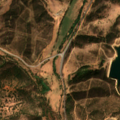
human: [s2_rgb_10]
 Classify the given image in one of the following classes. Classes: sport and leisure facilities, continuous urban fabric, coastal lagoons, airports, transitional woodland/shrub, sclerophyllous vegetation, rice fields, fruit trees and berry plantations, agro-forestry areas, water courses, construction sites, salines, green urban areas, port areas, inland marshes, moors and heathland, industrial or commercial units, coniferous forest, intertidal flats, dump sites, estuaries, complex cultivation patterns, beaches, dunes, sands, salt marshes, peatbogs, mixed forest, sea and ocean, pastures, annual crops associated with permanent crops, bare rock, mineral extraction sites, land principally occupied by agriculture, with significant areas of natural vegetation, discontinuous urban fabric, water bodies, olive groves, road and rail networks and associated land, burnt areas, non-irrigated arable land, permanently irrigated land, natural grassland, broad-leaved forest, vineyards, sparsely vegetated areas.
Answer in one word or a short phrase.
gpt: permanently irrigated land, fruit trees and berry plantations, broad-leaved forest, mixed forest, sclerophyllous vegetation, transitional woodland/shrub, salt marshes, water bodies